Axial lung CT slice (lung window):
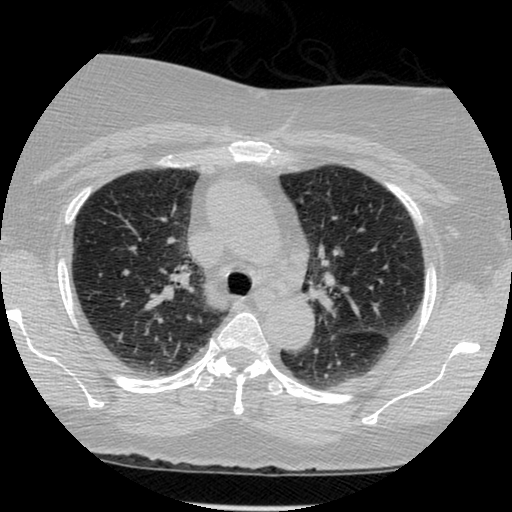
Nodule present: no